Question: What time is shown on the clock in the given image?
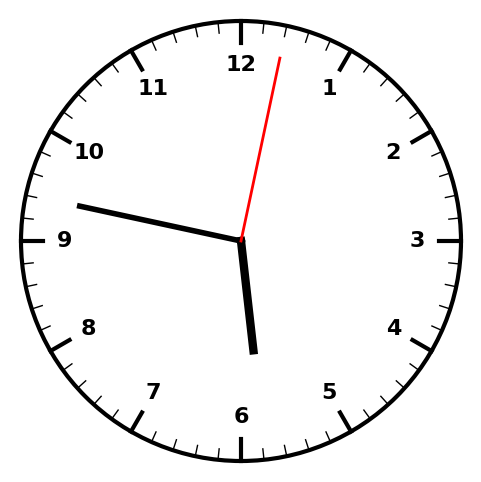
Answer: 05:47:02